Question: I would like to progmatically access the 'sub-property' of a lineseries object's 'MarkerFaceColor' property called 'allowedStyles'. This 'sub-property' can be seen in Matlab's inspector, ('inspect(handle)') by expanding the 'MarkerFaceColor' property row.
I would like to do something like the following or get the equivalent of such a command.
'allowedstyles = get(hh,'MarkerFaceColorAllowStyles');'
Screen shot of Matlab's Inspect window indicating information I seek.
<URL>

update:
For completeness my final solution for accessing this information via a cellstr was to write the following function. Thanks to Hoki.
FYI, this information (allowed styles) is useful for a GUI when you want to offer user choices for a property such as MarkerFaceColor, where you don't know the type of graphics object they are modifying. I populate a listbox with these 'allowedStyles' along with an option to set a colour. Mesh plot 'MarkerFaceColor' allows styles {'none','auto','flat'}, while a lineseries plot has {'none','auto'}.
'function out = getAllowedStyles(hh,tag) % hh - handle returned from plot, surf, mesh, patch, etc % tag - the property i.e. 'FaceColor', 'EdgeColor', etc out = []; try aa = java(handle(hh(1))); bb = eval(sprintf('aa.get%s.getAllowedStyles;',tag)); bb = char(bb.toString); bb(1) = []; bb(end) = []; out = strtrim(strsplit(bb,',')); end end'
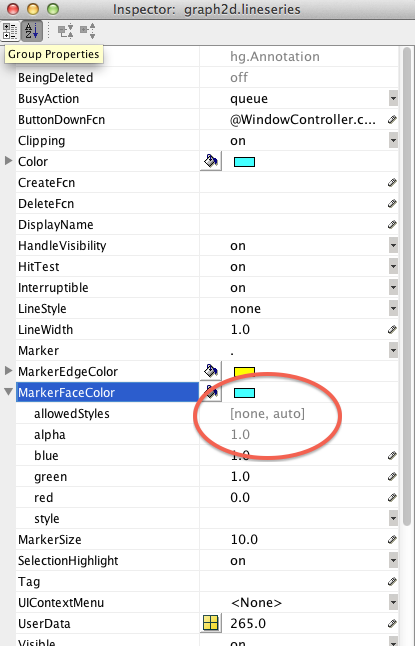
Answer: I think it is indeed (or at least I couldn't find the correct way to 'set' the property, but it is definitely readable.
You need first to access the handle of the underlying object, then call the method which query the property:
'''
h = plot([0 1]) ; %// This return the MATLAB handle of the lineseries
hl = java(handle(h)) ; %// this return the JAVA handle of the lineseries
allowedstyles = hl.getMarkerFaceColor.getAllowedStyles ; %// this return your property :)
'''
---
Note that this property is actually an integer index. Your 'inspect' windows translate it to a string saying '[none,auto]' while in my configuration even the inspect windows only shows '1'.
If you want the exact string translation of other values than one, you can call only the parent method:
'''
hl.getMarkerFaceColor
'''
This will display the allowed style in plain text in your console window.
'''
ans =
com.mathworks.hg.types.HGMeshColor@28ba43dd[style=none,allowedStyles=[none, auto],red=0.0,green=0.0,blue=0.0,alpha=0.0]
'''
If you insist on getting this property as a string progamatically, then you can translate the above using the 'toString' method.
'''
S = char( hl.getMarkerFaceColor.toString )
S =
com.mathworks.hg.types.HGMeshColor@1ef346e8[style=none,allowedStyles=[none, auto],red=0.0,green=0.0,blue=0.0,alpha=0.0]
'''
then parse the result.